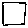
Label: square